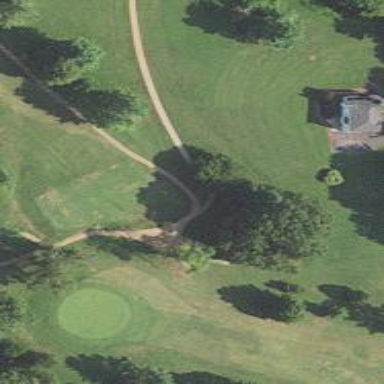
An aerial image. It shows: Path for both road and golf.